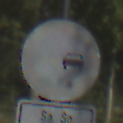
Verkehrszeichen: Ueberholverbot
Zusatzzeichen unten: ZeitangabenMitBeschraenkungAufWochentage9
Umgebung: Outdoor, RoadRail
Tageszeit: Midday
Wetter: Clear
Licht: Natural
Jahreszeit: NotSpecified
Kontrast: HighContrast